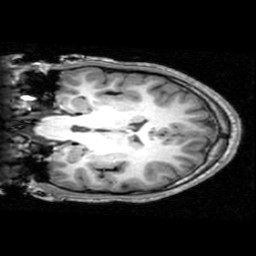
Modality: T1w
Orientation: coronal
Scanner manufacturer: ge
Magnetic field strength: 3 T
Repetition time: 0.009036 s
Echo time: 0.00184 s